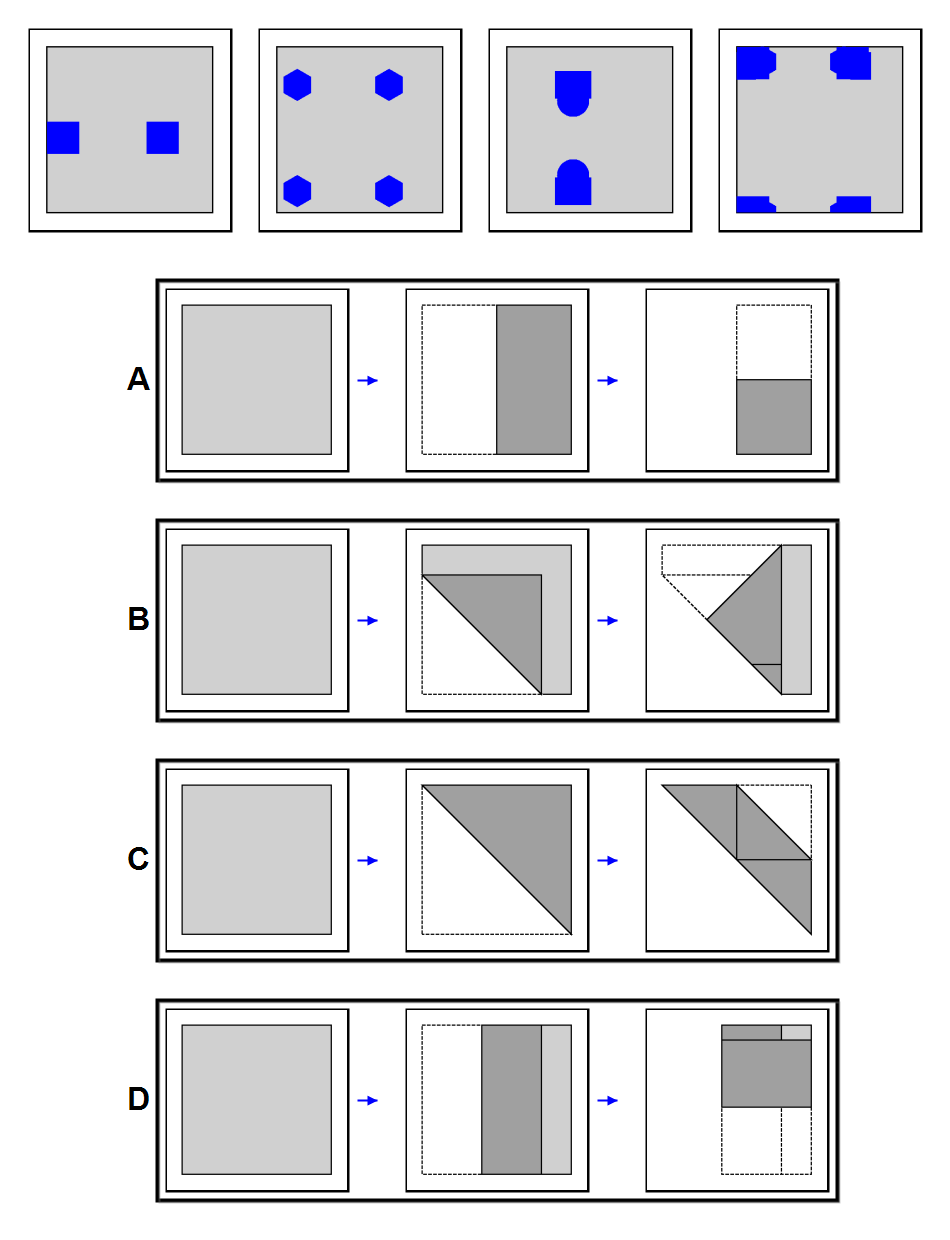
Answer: D